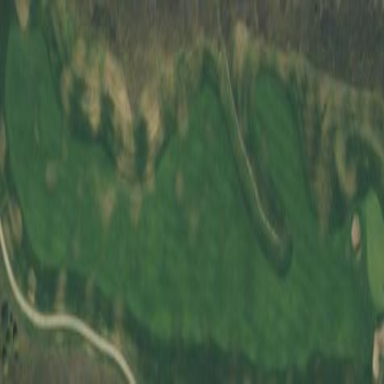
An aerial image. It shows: Golf fairway in the image.